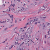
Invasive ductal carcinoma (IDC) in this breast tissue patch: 1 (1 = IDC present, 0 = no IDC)